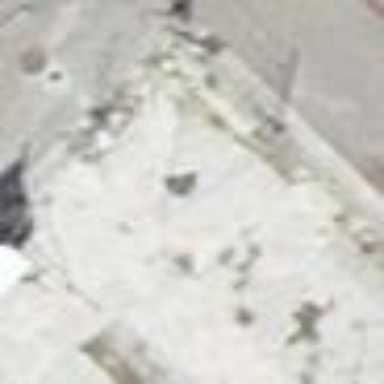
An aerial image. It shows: Damaged building.